Question: I would like to use 'tikzDevice' to include annotated 'ggplot2' graphs in a 'Latex' document.
'tikzAnnotate' help has an example of how to use it with base graphics, but how to use it with a grid-based plotting package like 'ggplot2'? The challenge seems to be the positioning of the tikz node.
'playwith' package has a function 'convertToDevicePixels' (<URL> that seems to be similar to grconvertX/grconvertY, but I am unable to get this to work either.
Would appreciate any pointers on how to proceed.
'''
library(tikzDevice)
library(ggplot2)
options(tikzLatexPackages = c(getOption('tikzLatexPackages'),
"\usetikzlibrary{shapes.arrows}"))
tikz(standAlone=TRUE)
print(plot(15:20, 5:10))
#print(qplot(15:20, 5:10))
x <- grconvertX(17,,'device')
y <- grconvertY(7,,'device')
#px <- playwith::convertToDevicePixels(17, 7)
#x <- px$x
#y <- px$y
tikzAnnotate(paste('\node[single arrow,anchor=tip,draw,fill=green] at (',
x,',',y,') {Look over here!};'))
dev.off()
'''

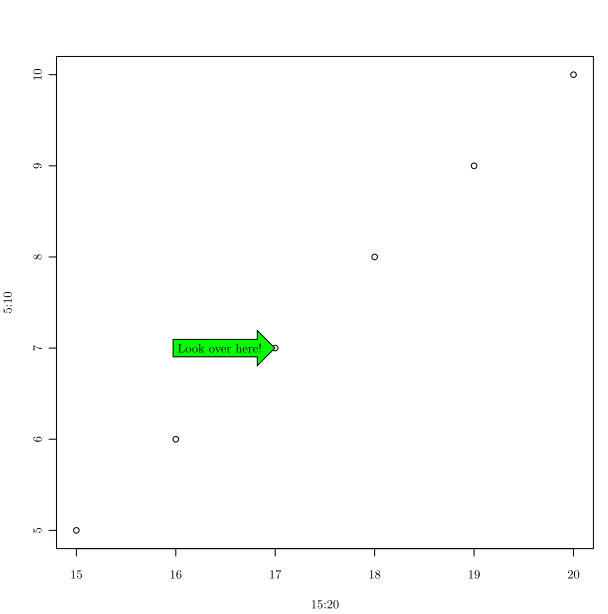
Answer: Currently, 'tikzAnnotate' only works with base graphics. When 'tikzAnnotate' was first written, the problem with 'grid' graphics was that we needed a way of specifying the x,y coordinates relative to the absolute lower left corner of the device canvas. 'grid' thinks in terms of viewports and for many cases it seems the final coordinate system of the graphic is not known until it is heading to the device by means of the 'print' function.
It would be great to have this functionality, but I could not figure out a way good way to implement it and so the feature got shelved. If anyone has details on a good implementation, feel free to start a discussion on the mailing list (which now has an <URL> and it will get on the TODO list.
Even better, implement the functionality and open a pull request to the project on <URL>. This is guaranteed to get the feature into a release over 9000 times faster than if it sits on my TODO list for months.
---
### Update
I have had some time to work on this, and I have come up with a function for converting grid coordinates in the current viewport to absolute device coordinates:
'''
gridToDevice <- function(x = 0, y = 0, units = 'native') {
# Converts a coordinate pair from the current viewport to an "absolute
# location" measured in device units from the lower left corner. This is done
# by first casting to inches in the current viewport and then using the
# current.transform() matrix to obtain inches in the device canvas.
x <- convertX(unit(x, units), unitTo = 'inches', valueOnly = TRUE)
y <- convertY(unit(y, units), unitTo = 'inches', valueOnly = TRUE)
transCoords <- c(x,y,1) %*% current.transform()
transCoords <- (transCoords / transCoords[3])
return(
# Finally, cast from inches to native device units
c(
grconvertX(transCoords[1], from = 'inches', to ='device'),
grconvertY(transCoords[2], from = 'inches', to ='device')
)
)
}
'''
Using this missing piece, one can use 'tikzAnnotate' to mark up a 'grid' or 'lattice' plot:
'''
require(tikzDevice)
require(grid)
options(tikzLatexPackages = c(getOption('tikzLatexPackages'),
"\usetikzlibrary{shapes.arrows}"))
tikz(standAlone=TRUE)
xs <- 15:20
ys <- 5:10
pushViewport(plotViewport())
pushViewport(dataViewport(xs,ys))
grobs <- gList(grid.rect(),grid.xaxis(),grid.yaxis(),grid.points(xs, ys))
coords <- gridToDevice(17, 7)
tikzAnnotate(paste('\node[single arrow,anchor=tip,draw,fill=green,left=1em]',
'at (', coords[1],',',coords[2],') {Look over here!};'))
dev.off()
'''
This gives the following output:

---
There is still some work to be done, such as:
- Creation of a "annotation grob" that can be added to grid graphics.- Determine how to add such an object to a 'ggplot'.
These features are <URL> of the 'tikzDevice'.